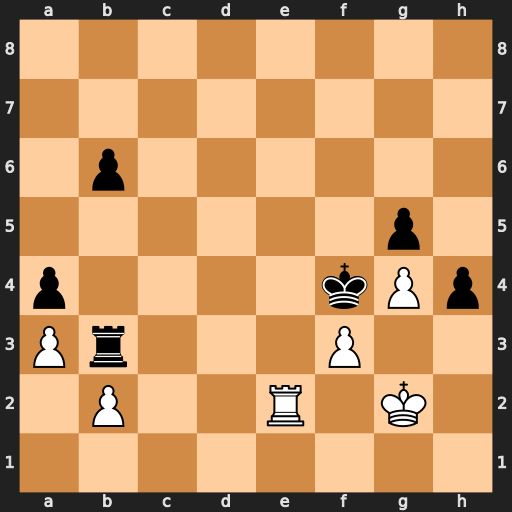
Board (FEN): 8/8/1p6/6p1/p4kPp/Pr3P2/1P2R1K1/8
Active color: w
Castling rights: -
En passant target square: -
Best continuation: Re4#